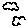
Label: cloud